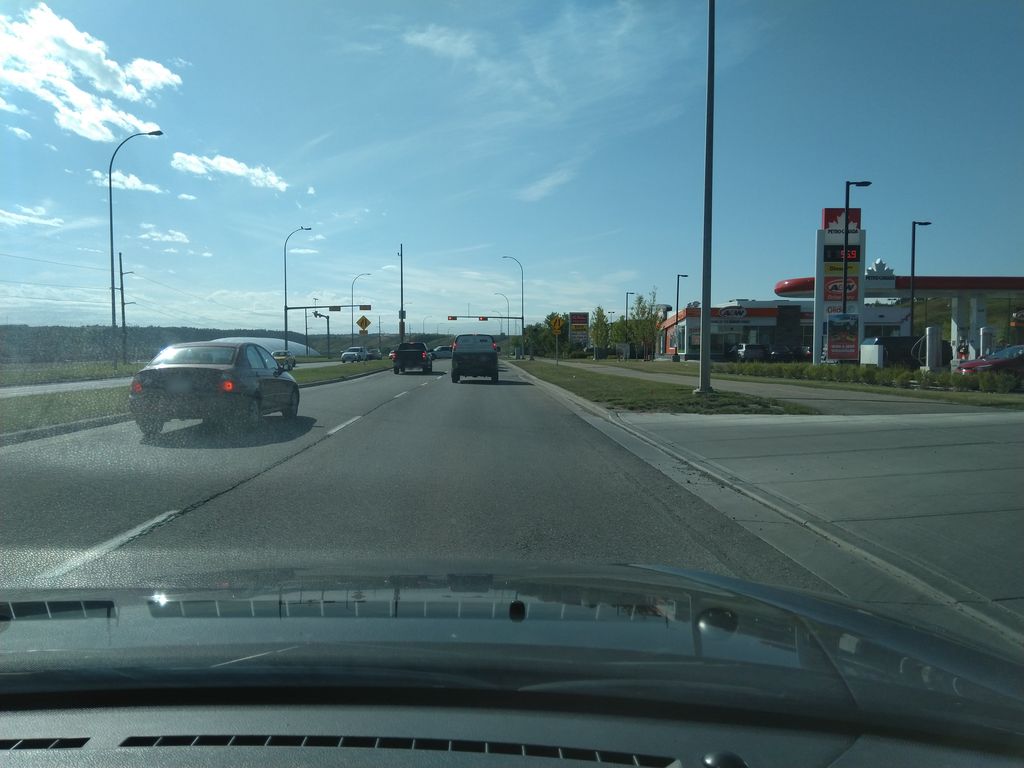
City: calgary